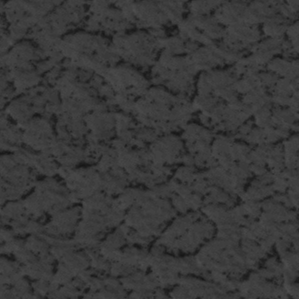
Label: frost